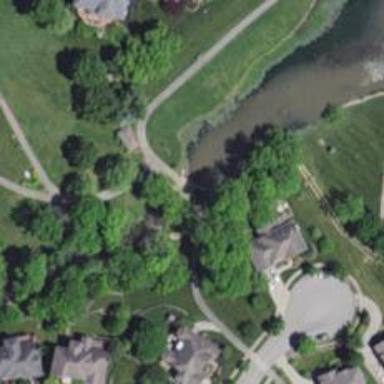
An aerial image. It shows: Path bridge crossing golf cartpath.